五年级 · 立体几何学
计算下面长方体的表面积和体积。

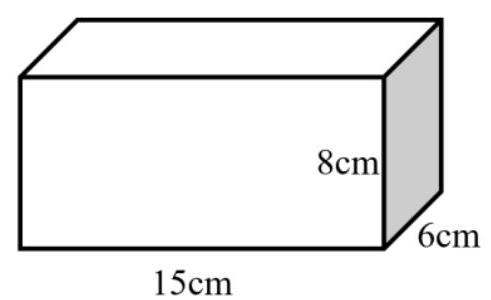
答案: 解表面积：516 平方厘米；体积：720 立方厘米

【分析】长方体的表面积 $=($ 长 $\times$ 宽 + 长 $\times$ 高 + 宽 $\times$ 高 $) \times 2$, 长方体的体积 $=$ 长 $\times$ 宽 $\times$ 高。已知长方体的长是 15 厘米、宽是 6 厘米、高是 8 厘米, 把长方体长、宽、高的值代入公式计算即可。

【详解】表面积： $(15 \times 6+15 \times 8+6 \times 8) \times 2$

$=(90+120+48) \times 2$

$=258 \times 2$

$=516$ （平方厘米）

体积: $15 \times 6 \times 8$

$=90 \times 8$

$=720$ （立方厘米）